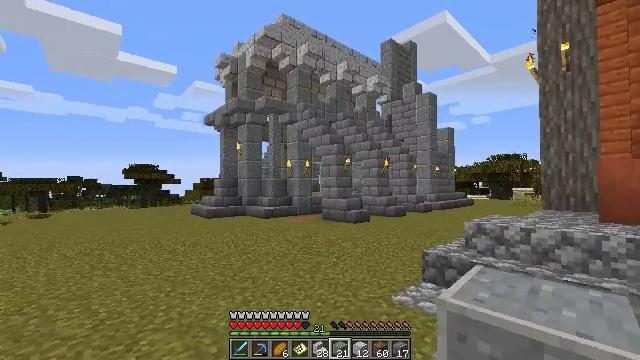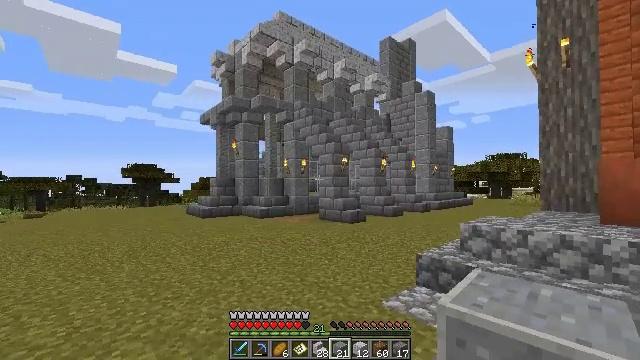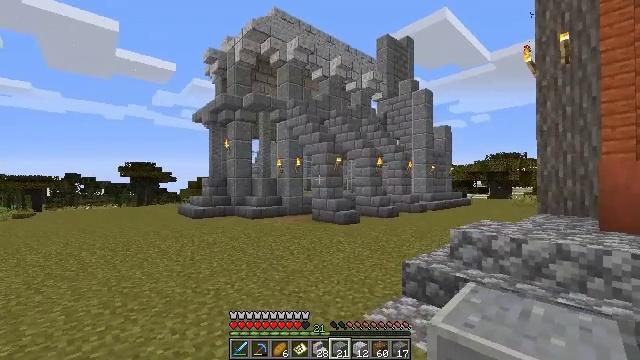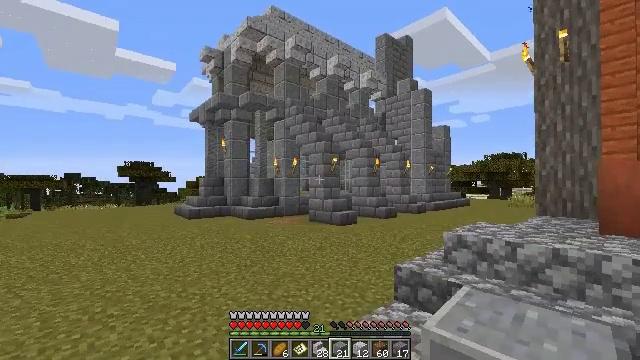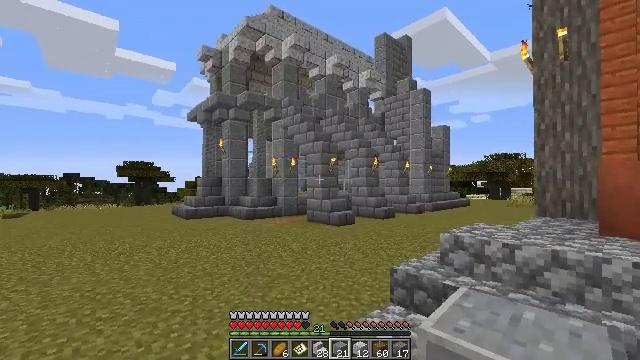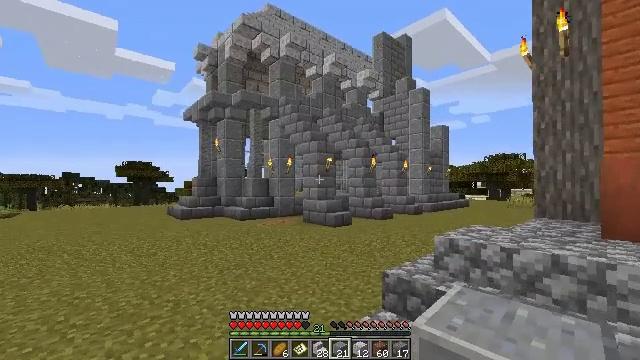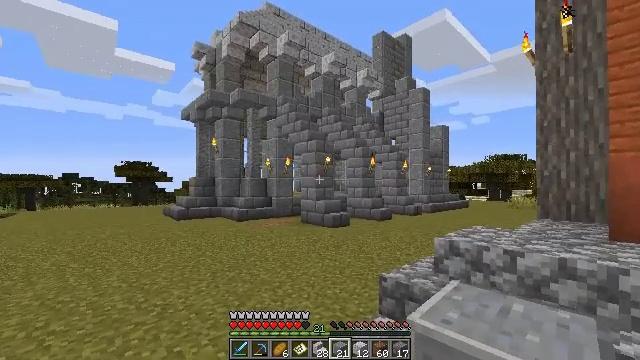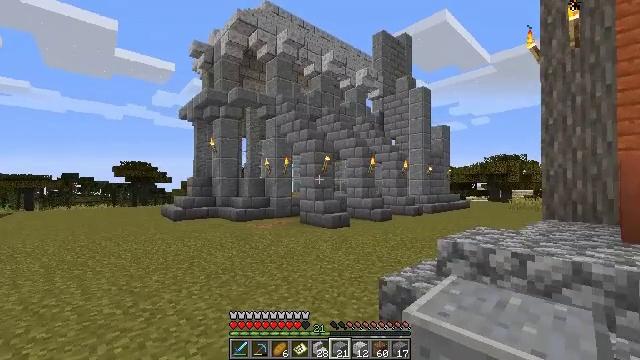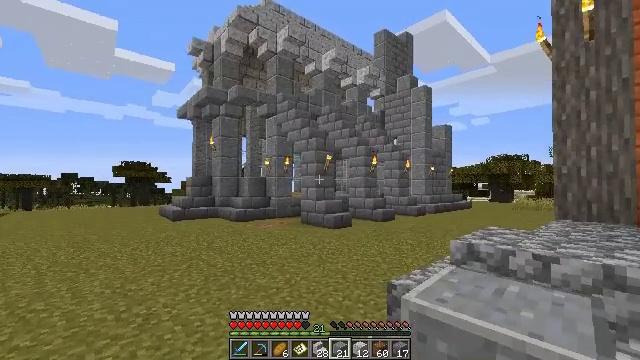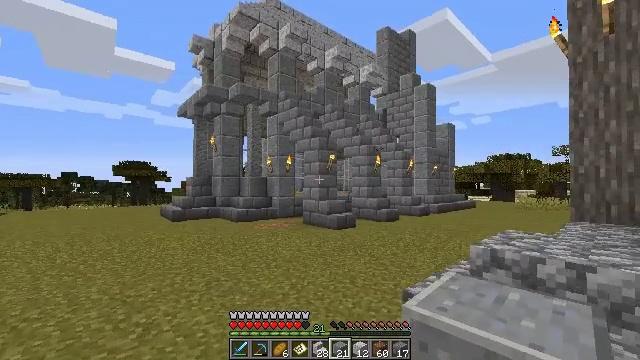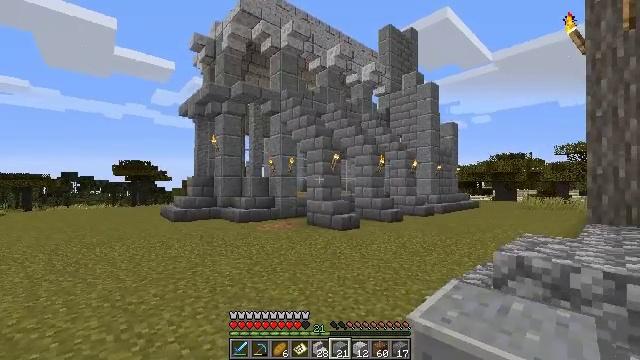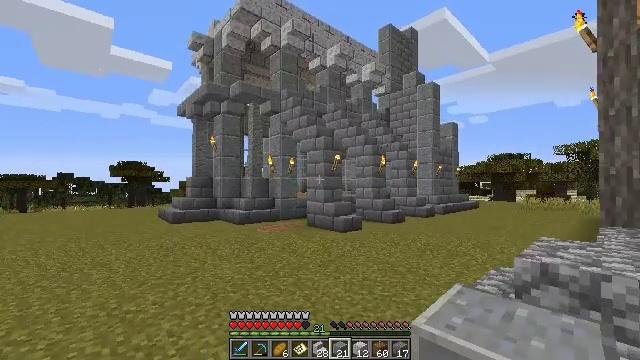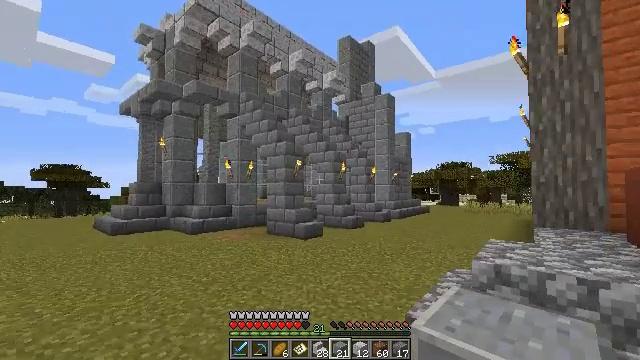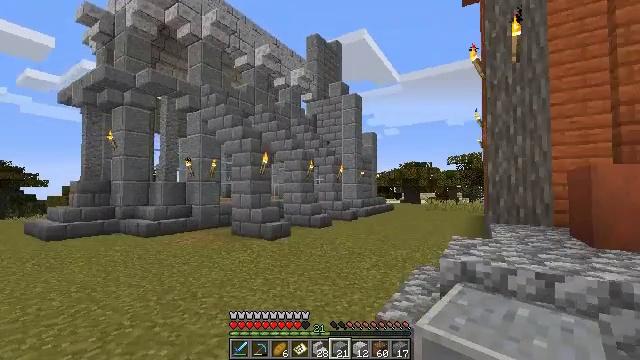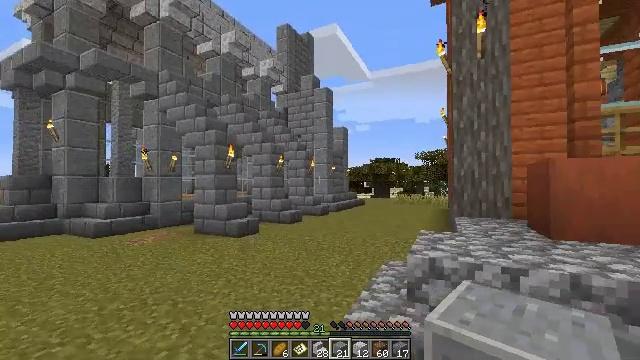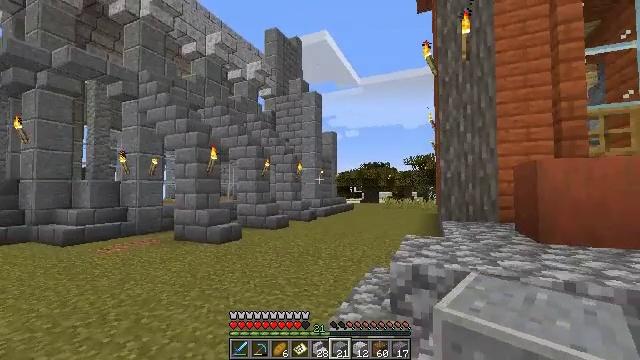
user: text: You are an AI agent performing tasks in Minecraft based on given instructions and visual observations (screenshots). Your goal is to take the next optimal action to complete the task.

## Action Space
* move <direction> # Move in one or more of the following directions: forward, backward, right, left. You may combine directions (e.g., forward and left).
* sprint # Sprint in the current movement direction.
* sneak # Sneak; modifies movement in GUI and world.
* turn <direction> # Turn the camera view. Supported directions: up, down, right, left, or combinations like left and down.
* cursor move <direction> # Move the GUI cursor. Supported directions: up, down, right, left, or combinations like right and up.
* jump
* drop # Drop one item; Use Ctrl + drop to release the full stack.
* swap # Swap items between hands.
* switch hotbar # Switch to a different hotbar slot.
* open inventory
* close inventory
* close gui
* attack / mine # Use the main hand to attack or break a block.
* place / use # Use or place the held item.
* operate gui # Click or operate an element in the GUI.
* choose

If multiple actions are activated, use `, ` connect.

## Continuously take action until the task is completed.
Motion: motion action
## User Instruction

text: Collect the polished andesite by holding left button.
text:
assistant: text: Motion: move forward and move right
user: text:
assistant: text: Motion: move forward and move right
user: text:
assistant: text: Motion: move forward and move right
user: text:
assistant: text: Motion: move forward and move right
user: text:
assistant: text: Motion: move forward and move right
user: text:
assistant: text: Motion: move forward and move right
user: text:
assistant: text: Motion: move forward and move left
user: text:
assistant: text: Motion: move forward and move left
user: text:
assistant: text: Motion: move forward and move left
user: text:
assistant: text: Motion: move forward and move left
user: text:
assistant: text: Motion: move forward and move left
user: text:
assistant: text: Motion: move forward and move right, turn right and up
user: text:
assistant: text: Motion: move forward and move right, turn right
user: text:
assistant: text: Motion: move forward and move right, turn right and down
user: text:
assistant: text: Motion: move forward and move right, turn right
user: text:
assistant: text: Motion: move forward and move right
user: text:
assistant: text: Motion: move forward and move right
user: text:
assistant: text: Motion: move forward and move right, turn down
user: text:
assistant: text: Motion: move forward and move right
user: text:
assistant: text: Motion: move forward and move right
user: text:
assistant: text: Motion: move forward and move right
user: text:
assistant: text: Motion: move forward and move right
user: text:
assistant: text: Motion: move forward and move right, turn left and down
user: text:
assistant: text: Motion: move forward and move right, turn left
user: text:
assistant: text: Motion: move forward and move right, turn up
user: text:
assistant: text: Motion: move forward
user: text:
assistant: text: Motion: move forward, turn left
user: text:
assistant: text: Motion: move forward, turn left
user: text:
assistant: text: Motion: move forward, turn up
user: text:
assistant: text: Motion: move forward, turn up